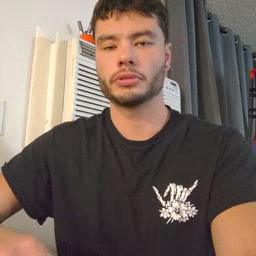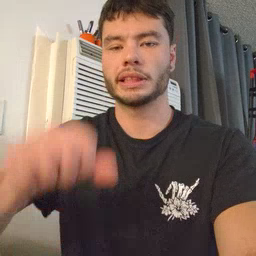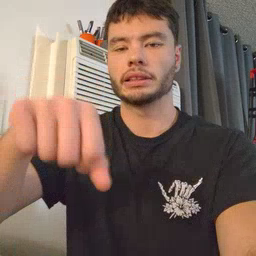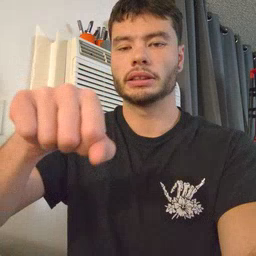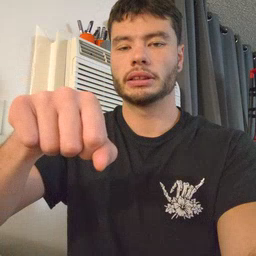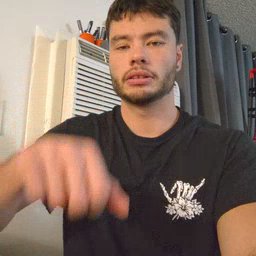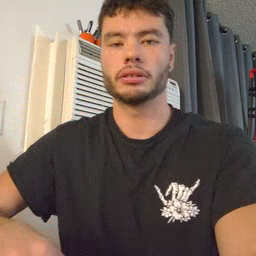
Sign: yes